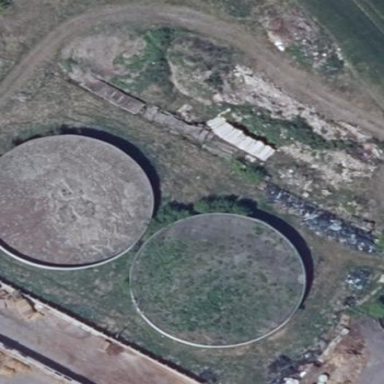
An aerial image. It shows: Storage tank that is man-made.